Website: walmart
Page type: customer-info-address
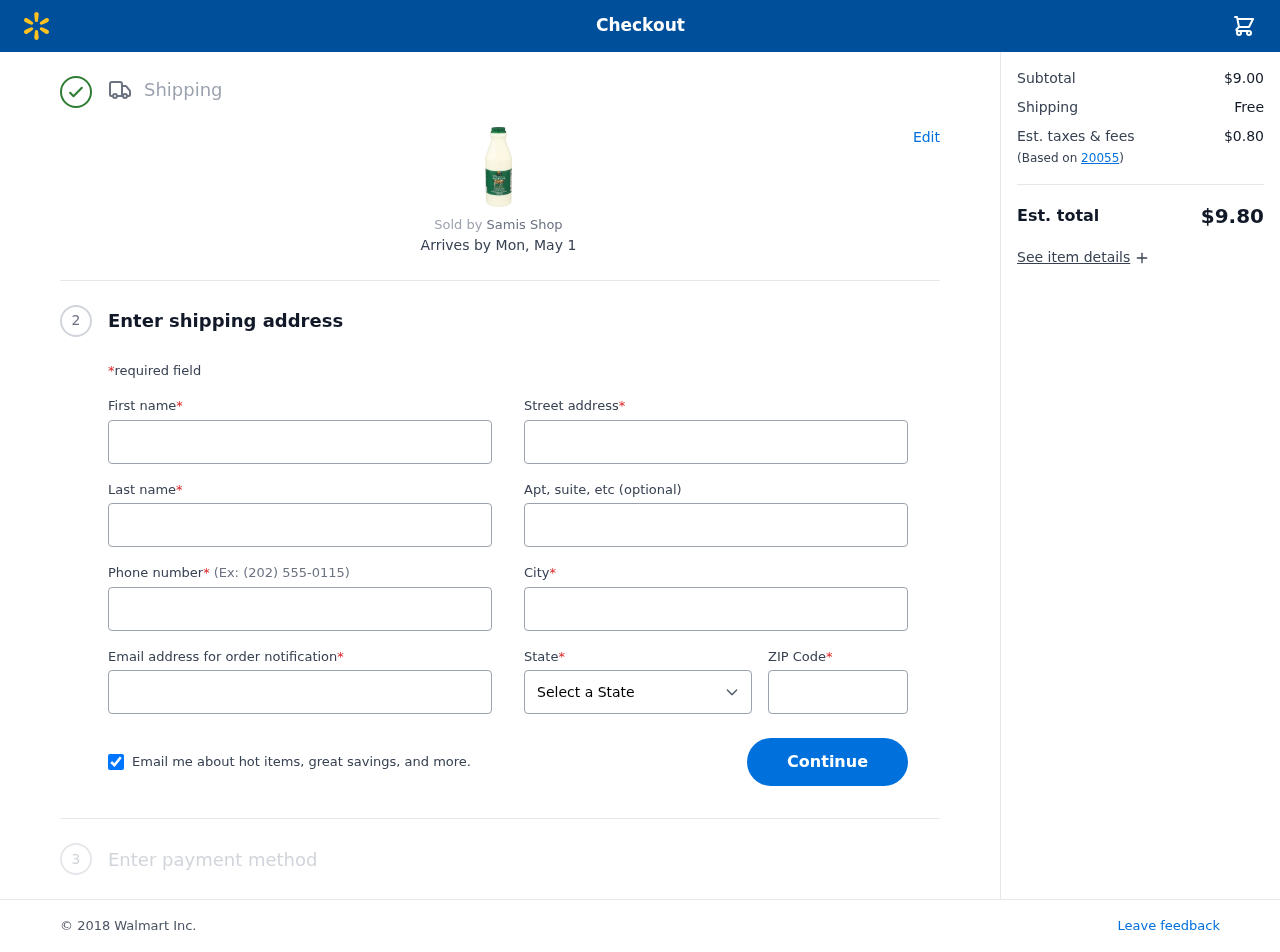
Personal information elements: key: PII_CITY
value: New Matthew
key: PII_EMAIL
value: rebecca_diaz@yahoo.com
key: PII_FIRSTNAME
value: Rebecca
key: PII_LASTNAME
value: Diaz
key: PII_PHONE
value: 2576704471
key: PII_POSTCODE
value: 20055
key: PII_STATE
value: Nevada
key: PII_STREET
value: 13858 Brandt Village Apt. 257
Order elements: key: ORDER_DELIVERY_DATE
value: Mon, May 1
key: ORDER_SUBTOTAL
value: $9.00
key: ORDER_SHIPPING_COST
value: Free
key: ORDER_TAX
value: $0.80
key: ORDER_TOTAL
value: $9.80